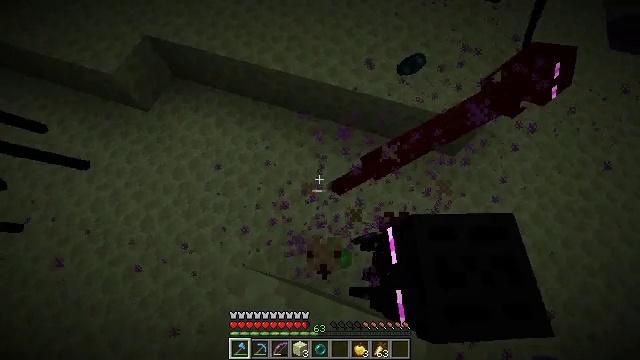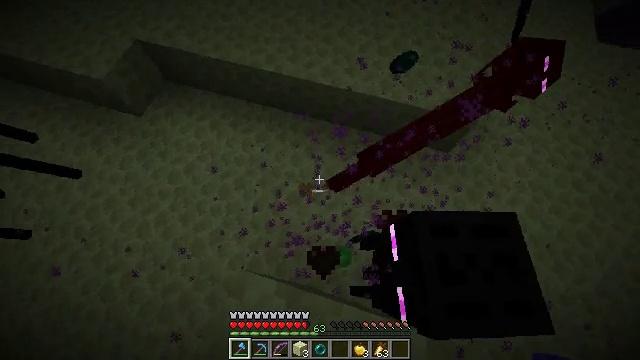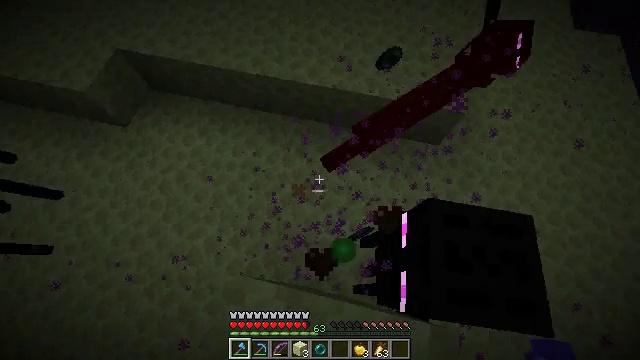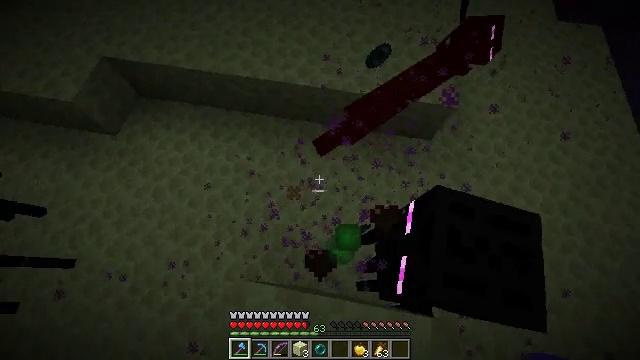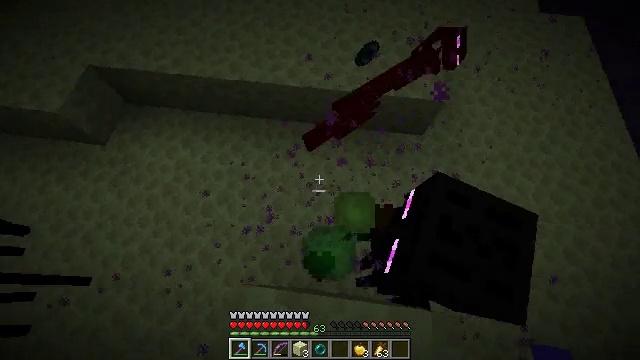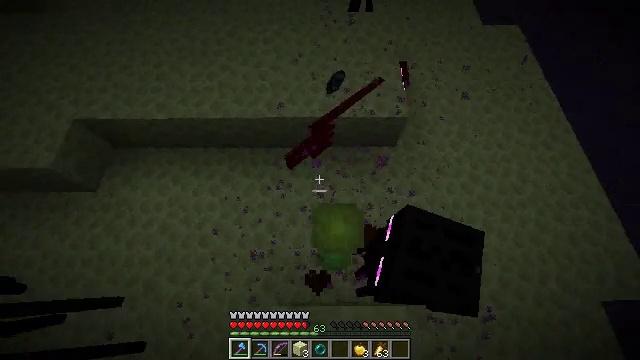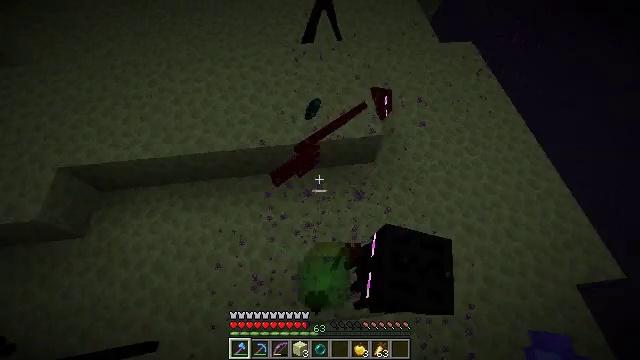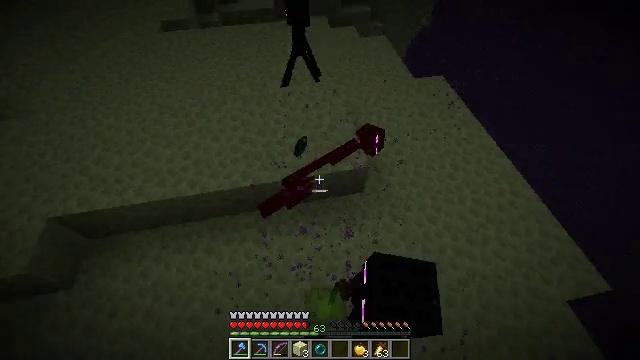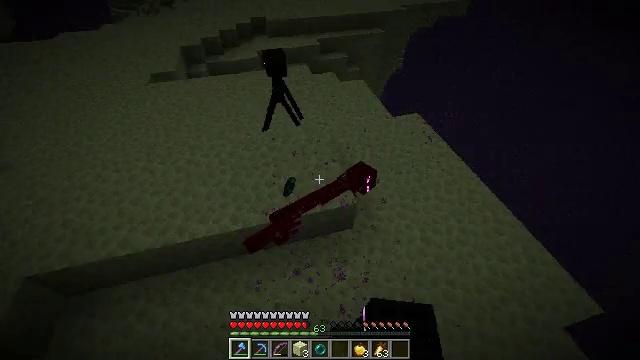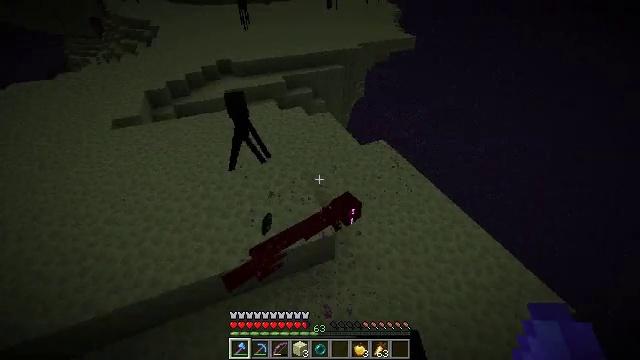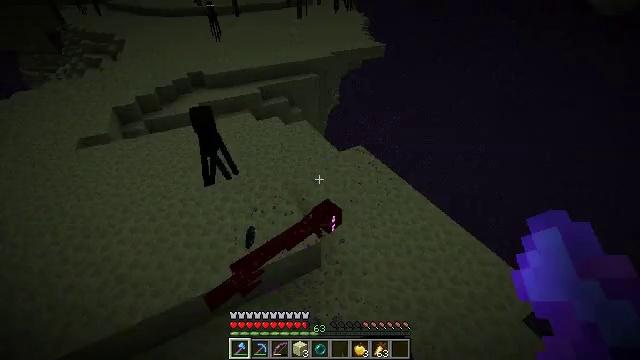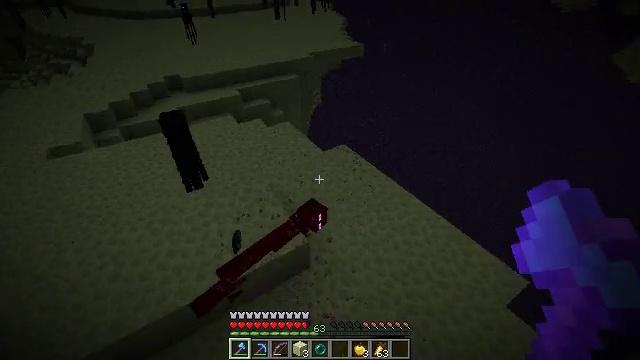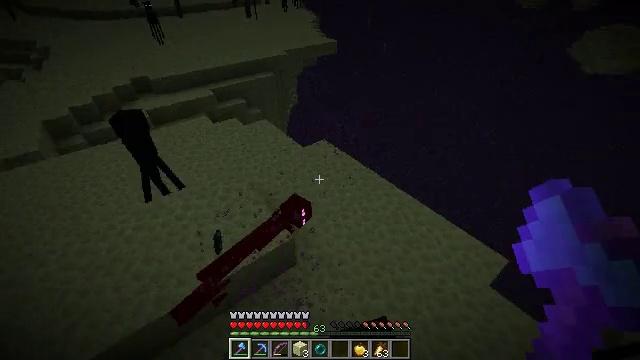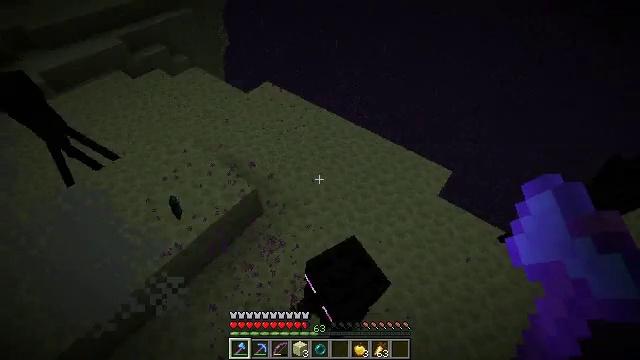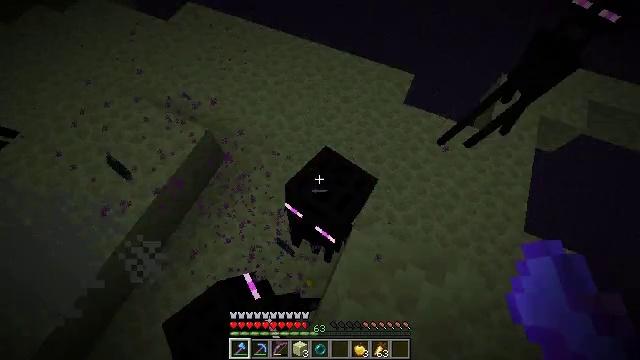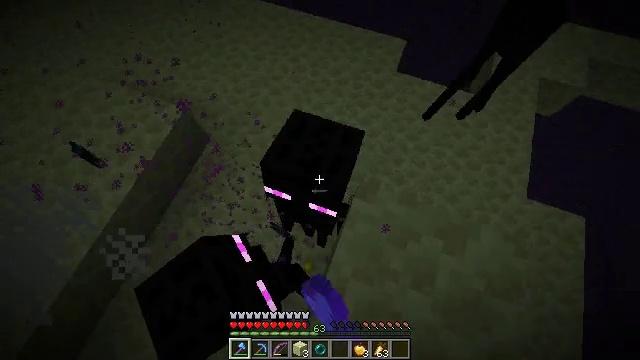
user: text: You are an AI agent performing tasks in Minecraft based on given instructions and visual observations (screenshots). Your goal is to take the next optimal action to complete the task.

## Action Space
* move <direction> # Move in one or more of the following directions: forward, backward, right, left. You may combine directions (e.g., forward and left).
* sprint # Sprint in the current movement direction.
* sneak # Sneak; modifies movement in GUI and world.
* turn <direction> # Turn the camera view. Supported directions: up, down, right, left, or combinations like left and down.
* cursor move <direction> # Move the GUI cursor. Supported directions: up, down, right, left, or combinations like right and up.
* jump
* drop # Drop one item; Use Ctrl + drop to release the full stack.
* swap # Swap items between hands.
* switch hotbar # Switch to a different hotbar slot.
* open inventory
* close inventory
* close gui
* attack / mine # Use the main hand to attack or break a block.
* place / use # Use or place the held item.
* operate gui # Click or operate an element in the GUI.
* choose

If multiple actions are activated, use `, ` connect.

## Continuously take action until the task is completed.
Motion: motion action
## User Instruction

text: Kill an enderman.
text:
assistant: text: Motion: sneak, turn right
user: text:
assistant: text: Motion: sneak, turn right
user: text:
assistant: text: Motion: sneak, turn right
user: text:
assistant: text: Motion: sneak, turn right
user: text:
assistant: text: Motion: sneak, turn right and up, jump
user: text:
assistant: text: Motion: sneak, turn right and up, jump
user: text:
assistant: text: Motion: sneak, turn right and up, jump
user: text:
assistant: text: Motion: sneak, turn right and up, jump
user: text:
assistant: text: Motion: sneak, turn right and up, jump
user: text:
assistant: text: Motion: sneak, turn right and up, jump
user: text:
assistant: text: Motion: sneak, turn right
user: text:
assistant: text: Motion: sneak, turn right
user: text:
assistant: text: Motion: sneak, turn right and down
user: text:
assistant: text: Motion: sneak, turn right and down, attack / mine
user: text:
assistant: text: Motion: sneak, turn right and down, attack / mine
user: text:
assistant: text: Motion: sneak, attack / mine
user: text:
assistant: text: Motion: sneak
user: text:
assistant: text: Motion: sneak
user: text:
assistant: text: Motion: sneak